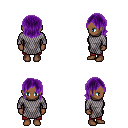
a pixel art fantasy rpg character, female body template, human, dark skin, chain mail, red pants, purple long bangs hairstyle, four views (front, back, left, right), 2x2 character sprite sheet, small pixel art, hard edges, no anti-aliasing